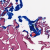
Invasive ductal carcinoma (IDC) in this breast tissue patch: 0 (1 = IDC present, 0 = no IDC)